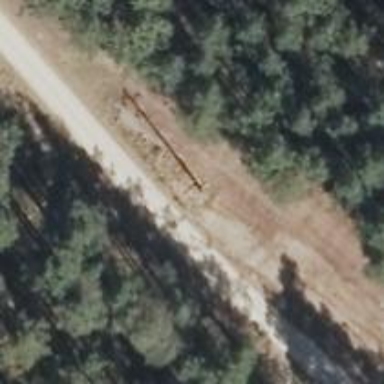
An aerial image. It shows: Power pole.